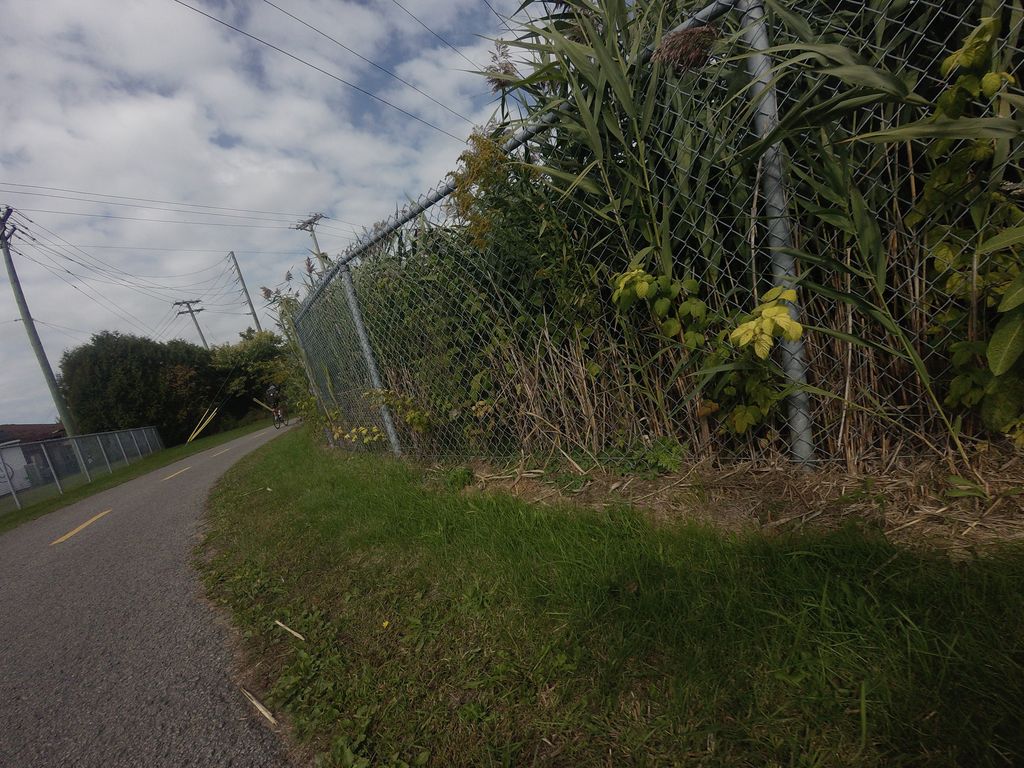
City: montreal